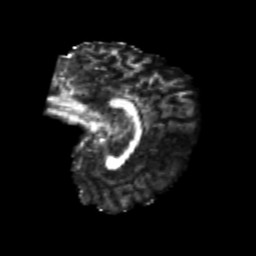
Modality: FA
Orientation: sagittal
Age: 23
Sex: female
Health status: healthy
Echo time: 0.074 s